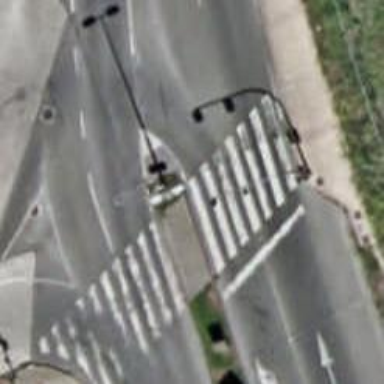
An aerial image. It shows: Road with traffic signals.